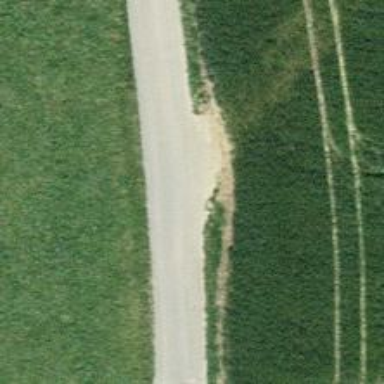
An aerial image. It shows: Well-maintained track road with grade 1 tracktype.